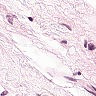
Metastatic tissue present: no